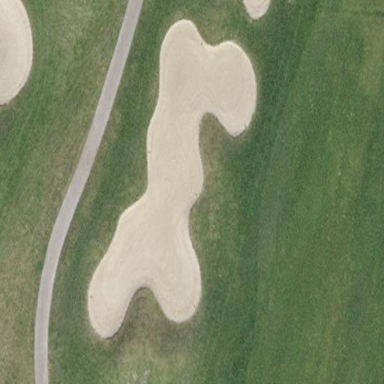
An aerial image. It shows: Golf bunker filled with sandy terrain.